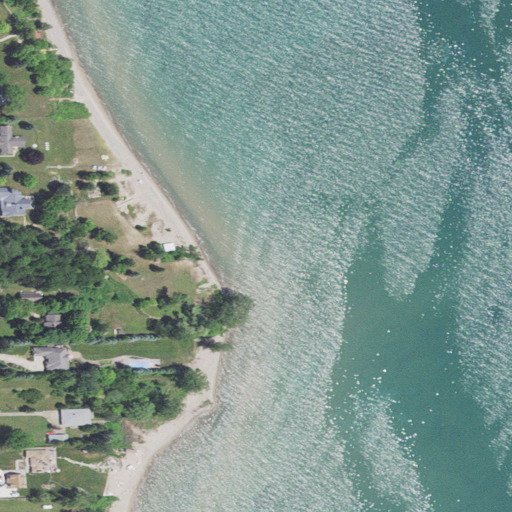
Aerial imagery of cape in Michigan named New London Point containing open water, cultivated crops, low intensity development, mixed forest, medium intensity development, deciduous forest, open development, herbaceous wetlands, and barren land